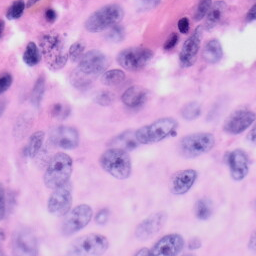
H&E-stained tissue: Skin